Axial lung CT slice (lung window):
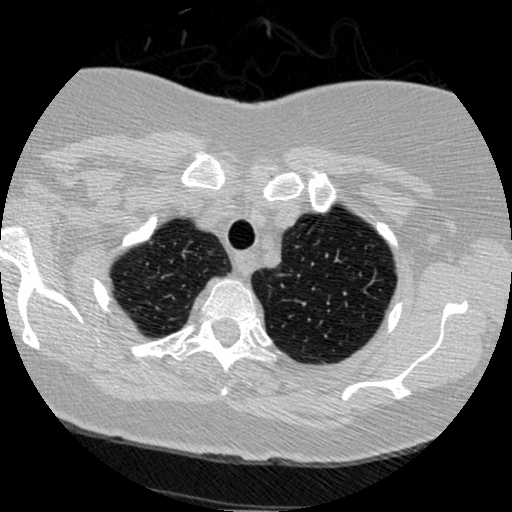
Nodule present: no